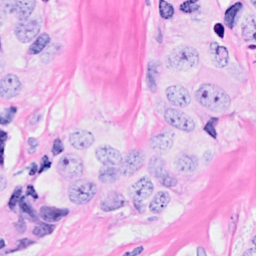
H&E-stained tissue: Breast